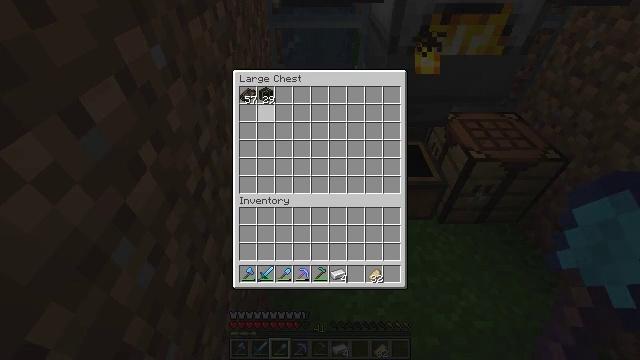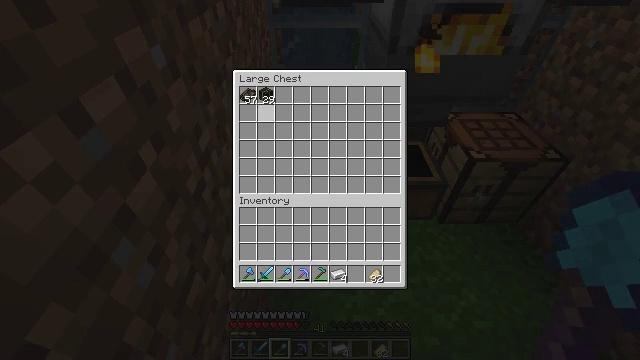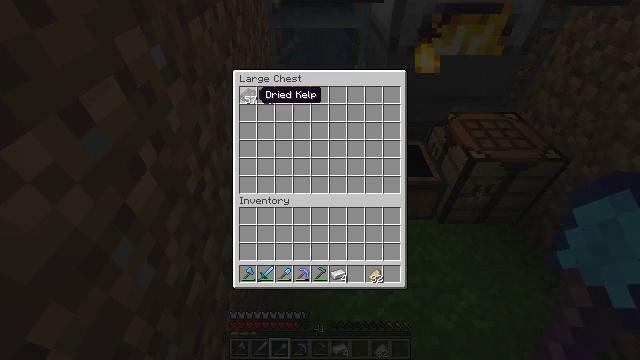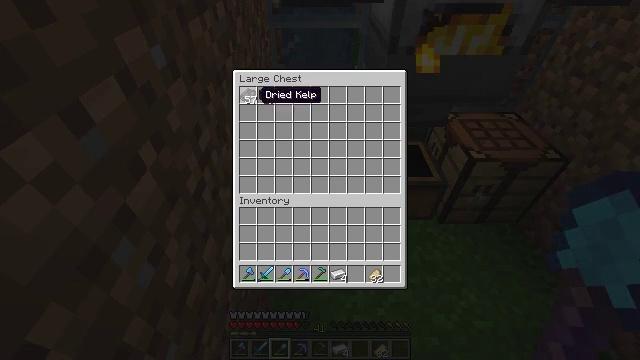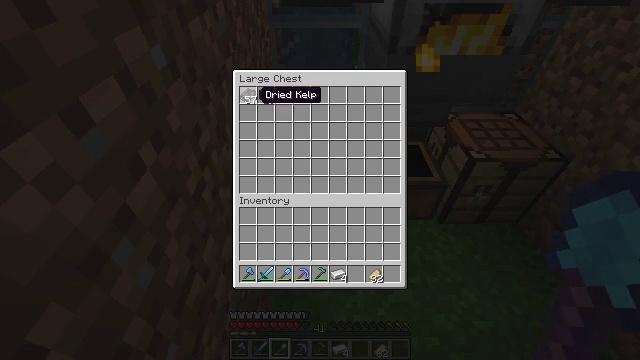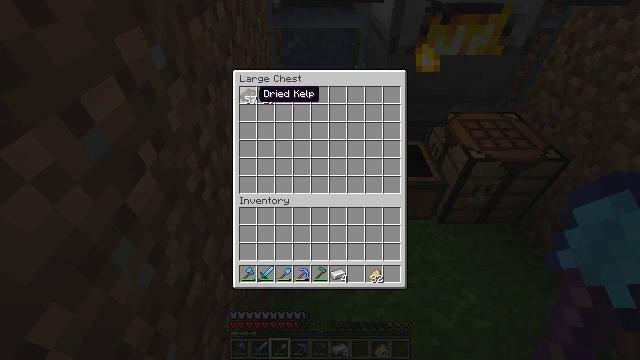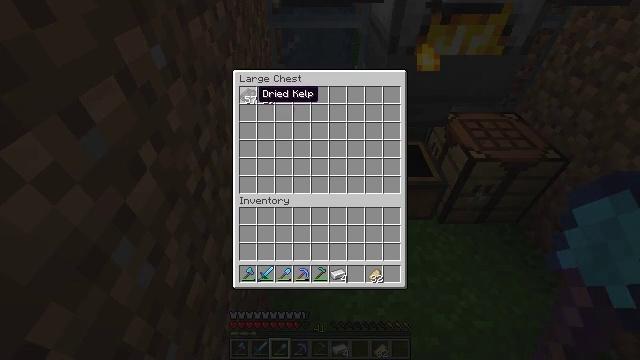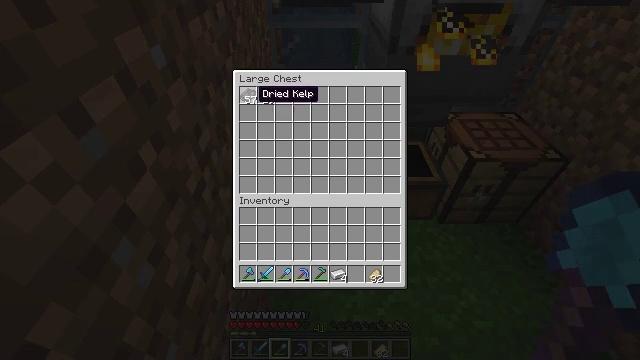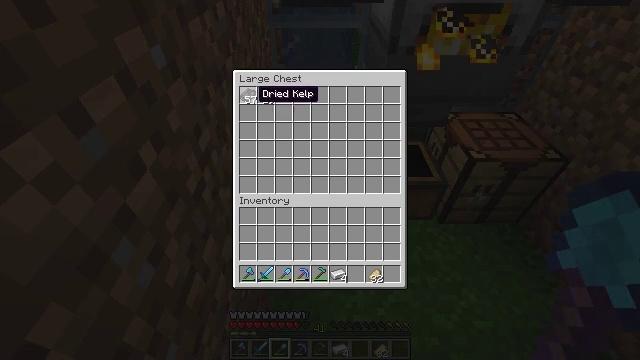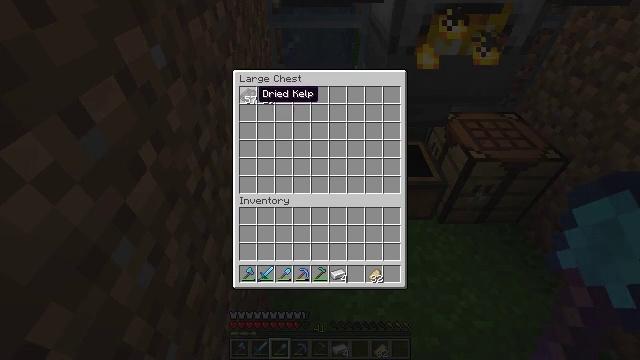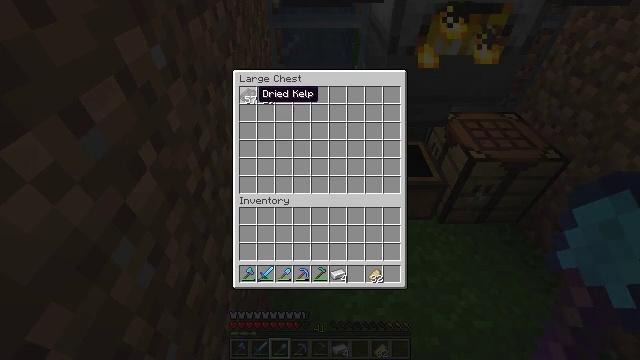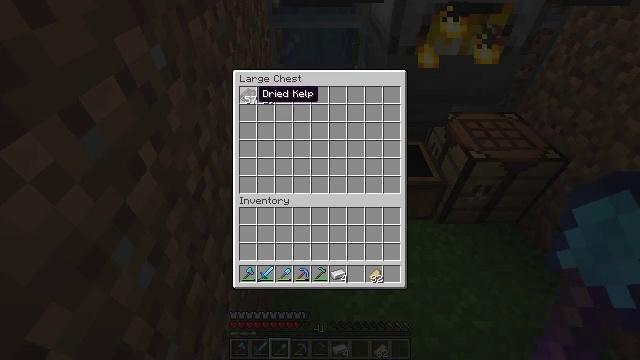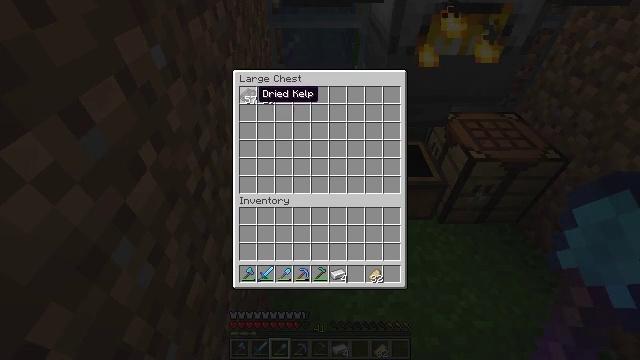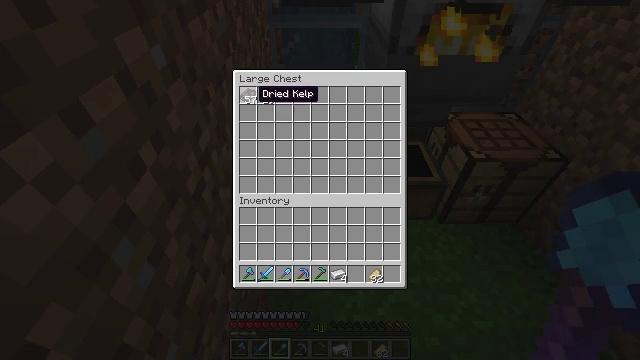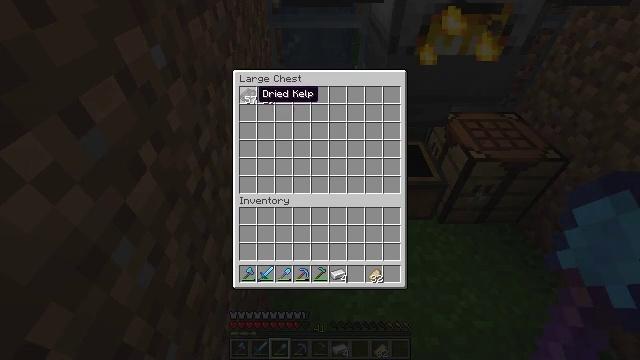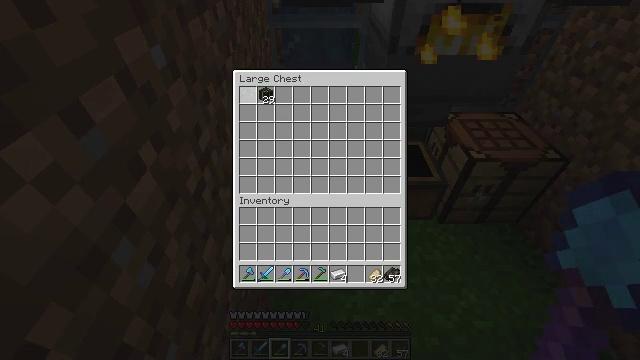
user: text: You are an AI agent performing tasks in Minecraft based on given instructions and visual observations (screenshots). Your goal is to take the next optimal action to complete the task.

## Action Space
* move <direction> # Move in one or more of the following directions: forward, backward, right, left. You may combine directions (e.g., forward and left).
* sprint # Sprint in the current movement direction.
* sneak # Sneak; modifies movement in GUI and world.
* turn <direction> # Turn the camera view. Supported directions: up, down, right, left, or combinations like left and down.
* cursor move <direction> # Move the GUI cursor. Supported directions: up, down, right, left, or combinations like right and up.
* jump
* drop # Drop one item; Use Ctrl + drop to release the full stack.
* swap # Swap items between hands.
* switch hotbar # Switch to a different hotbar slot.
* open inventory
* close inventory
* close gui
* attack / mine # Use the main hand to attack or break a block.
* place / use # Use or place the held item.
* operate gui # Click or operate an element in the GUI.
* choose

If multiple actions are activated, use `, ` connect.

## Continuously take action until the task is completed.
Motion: motion action
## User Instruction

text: Form a dried kelp block with dried kelp at the crafting table.
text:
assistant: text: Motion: sneak
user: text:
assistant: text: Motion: sneak
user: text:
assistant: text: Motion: sneak
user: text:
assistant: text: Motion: sneak
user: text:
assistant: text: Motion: sneak
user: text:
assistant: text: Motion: sneak
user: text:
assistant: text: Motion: sneak
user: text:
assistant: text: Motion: sneak
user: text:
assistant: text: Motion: sneak
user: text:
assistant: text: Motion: sneak
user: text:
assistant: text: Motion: sneak
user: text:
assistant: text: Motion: sneak
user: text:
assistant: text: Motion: sneak
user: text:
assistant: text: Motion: sneak
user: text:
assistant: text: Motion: sneak, operate gui
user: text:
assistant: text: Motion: sneak, operate gui
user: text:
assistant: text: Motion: sneak, operate gui
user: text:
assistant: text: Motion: sneak
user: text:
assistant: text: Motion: sneak
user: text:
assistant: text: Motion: sneak
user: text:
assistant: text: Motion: sneak
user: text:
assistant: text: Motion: sneak
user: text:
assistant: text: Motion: sneak
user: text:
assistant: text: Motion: sneak
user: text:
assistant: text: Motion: no_op
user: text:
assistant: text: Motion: no_op
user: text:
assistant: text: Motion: no_op
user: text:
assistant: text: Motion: no_op
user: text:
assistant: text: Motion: no_op
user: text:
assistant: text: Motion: no_op